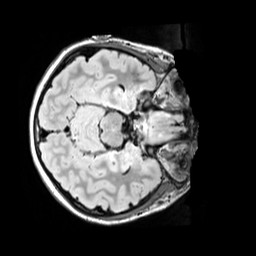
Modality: FLAIR
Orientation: axial
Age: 11
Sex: female
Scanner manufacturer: siemens
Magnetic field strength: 3 T
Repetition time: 5 s
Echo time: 0.388 s